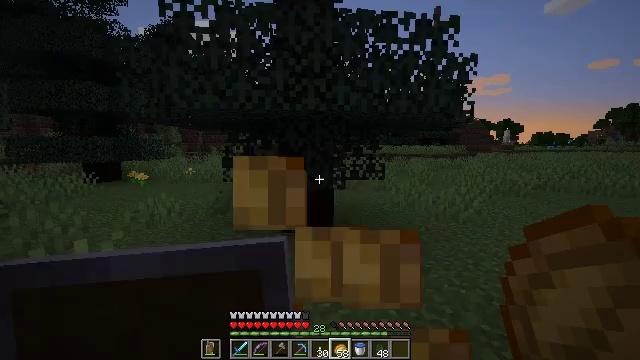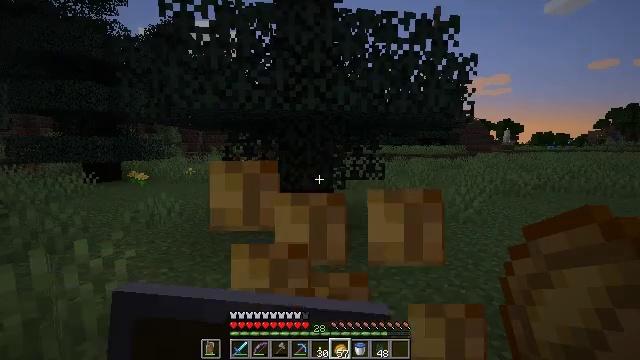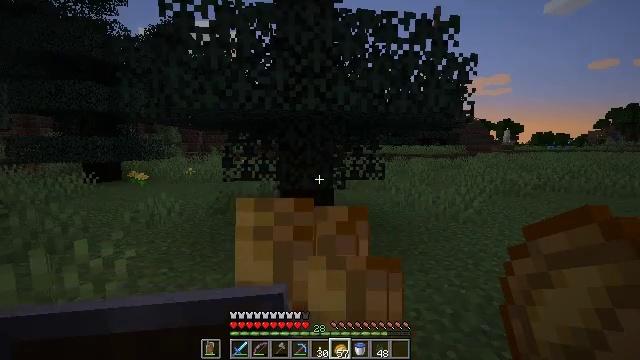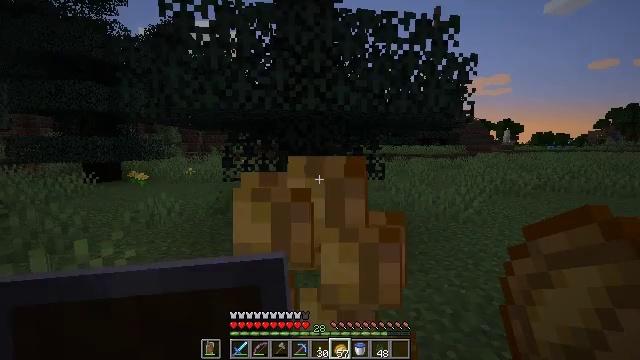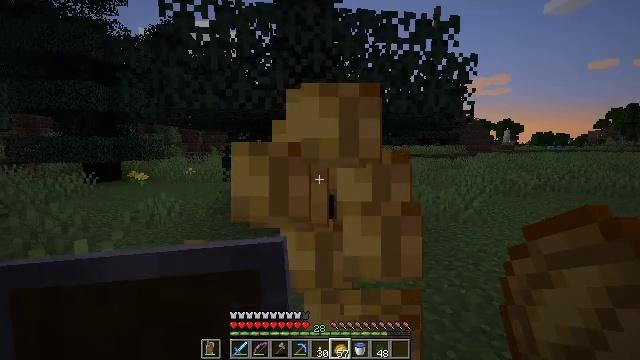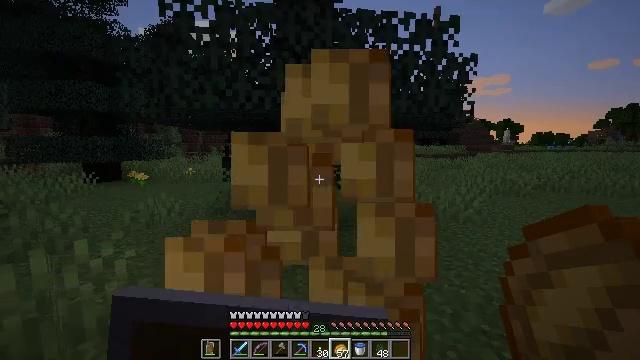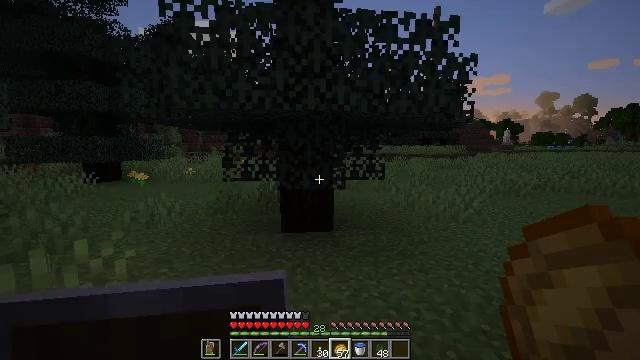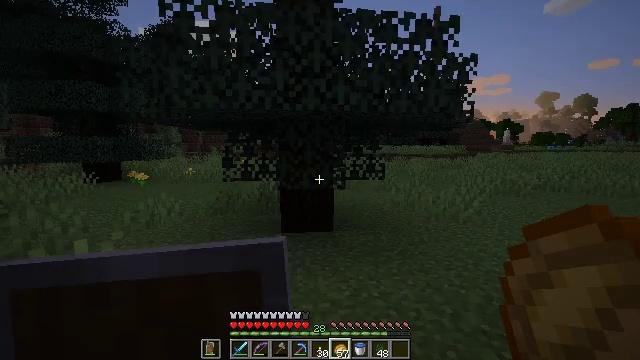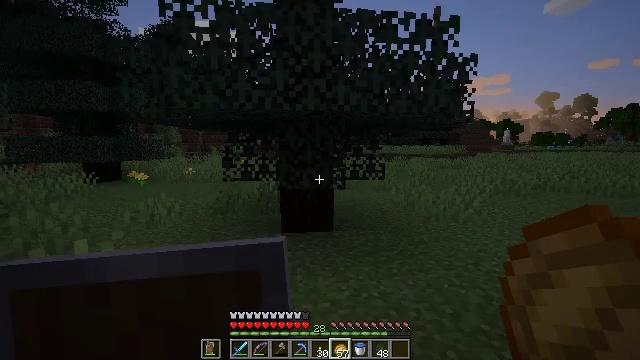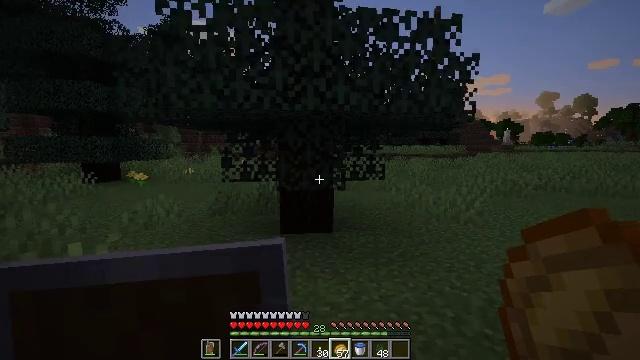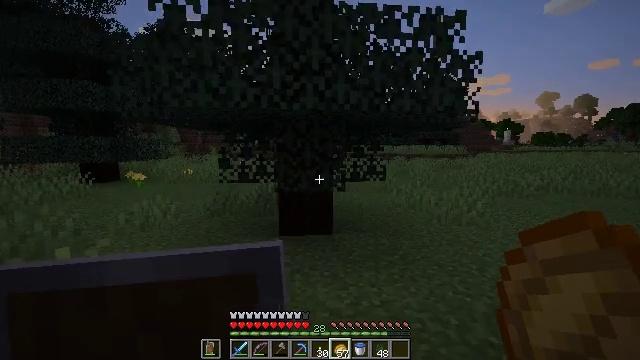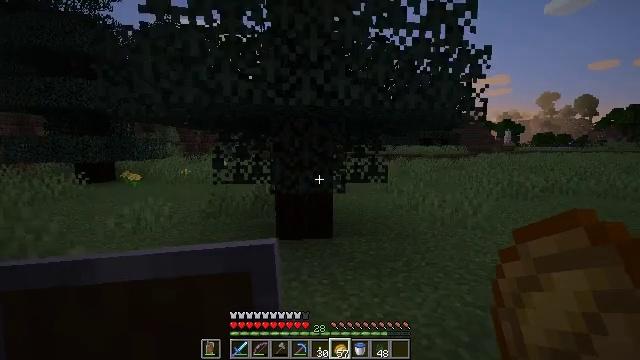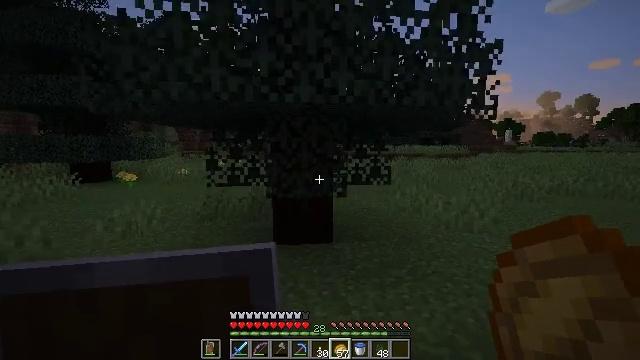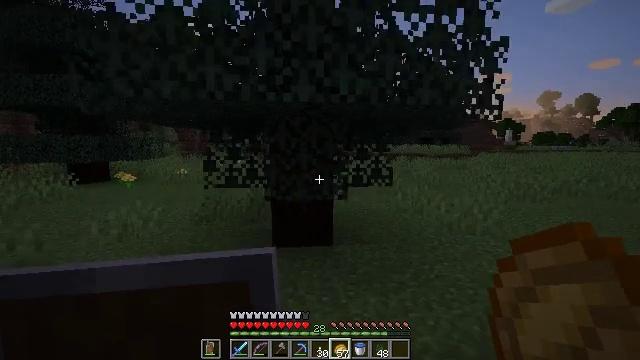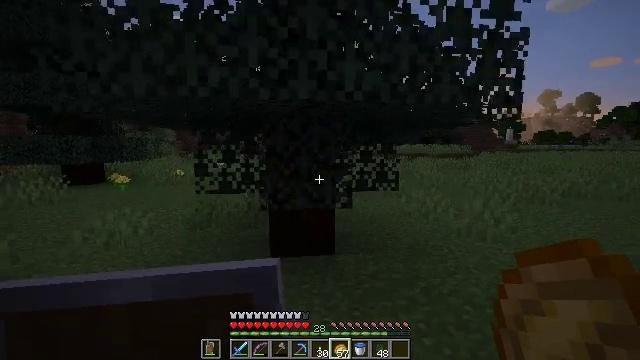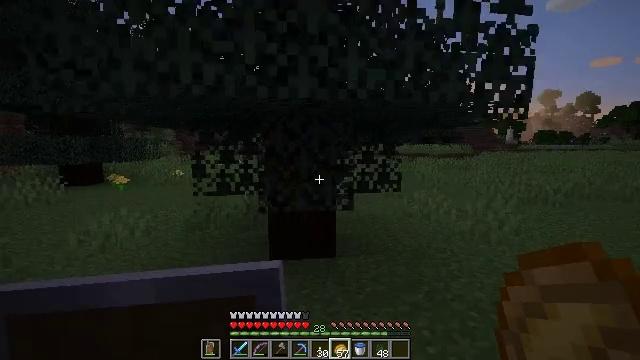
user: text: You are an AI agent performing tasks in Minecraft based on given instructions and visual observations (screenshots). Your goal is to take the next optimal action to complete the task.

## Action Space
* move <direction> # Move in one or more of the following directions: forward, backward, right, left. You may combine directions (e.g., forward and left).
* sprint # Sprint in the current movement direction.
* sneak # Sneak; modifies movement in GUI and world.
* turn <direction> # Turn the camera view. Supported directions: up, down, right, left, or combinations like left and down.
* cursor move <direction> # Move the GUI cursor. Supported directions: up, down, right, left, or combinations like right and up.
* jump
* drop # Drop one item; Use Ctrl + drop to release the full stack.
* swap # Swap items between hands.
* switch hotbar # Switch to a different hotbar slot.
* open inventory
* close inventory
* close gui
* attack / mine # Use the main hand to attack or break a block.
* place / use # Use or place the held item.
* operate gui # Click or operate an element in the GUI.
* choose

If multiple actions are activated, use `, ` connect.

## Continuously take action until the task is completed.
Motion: motion action
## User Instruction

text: Break the spruce leaves to clear the area.
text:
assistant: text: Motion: use / place
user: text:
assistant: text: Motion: use / place
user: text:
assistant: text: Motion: use / place
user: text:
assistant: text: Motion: use / place
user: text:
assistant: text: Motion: use / place
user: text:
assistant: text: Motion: use / place
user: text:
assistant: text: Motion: no_op
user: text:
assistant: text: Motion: no_op
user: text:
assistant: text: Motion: move forward
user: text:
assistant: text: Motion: move forward
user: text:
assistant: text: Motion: move forward
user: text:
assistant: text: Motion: move forward
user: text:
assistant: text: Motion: move forward
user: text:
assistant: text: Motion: move forward
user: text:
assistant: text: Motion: move forward
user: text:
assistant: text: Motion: move forward
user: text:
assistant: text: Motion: move forward
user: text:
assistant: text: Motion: move forward, switch to hotbar 4
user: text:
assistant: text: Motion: move forward, turn left and up, switch to hotbar 4
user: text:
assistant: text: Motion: move forward
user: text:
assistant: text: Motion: move forward, attack / mine
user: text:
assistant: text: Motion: move forward, attack / mine
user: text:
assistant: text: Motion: attack / mine
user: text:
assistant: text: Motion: attack / mine
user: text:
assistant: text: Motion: attack / mine
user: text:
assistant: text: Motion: turn left, attack / mine
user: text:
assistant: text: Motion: attack / mine
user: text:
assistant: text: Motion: attack / mine
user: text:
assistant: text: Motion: attack / mine
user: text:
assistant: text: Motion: attack / mine, switch to hotbar 3